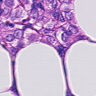
Metastatic tissue present: yes